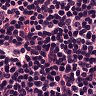
Metastatic tissue present: no